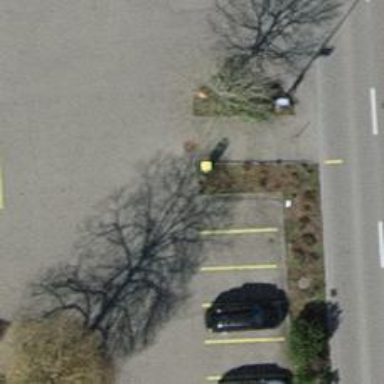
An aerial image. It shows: Post box is visible.